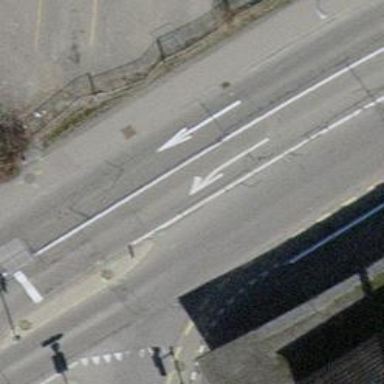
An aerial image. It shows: Road with traffic signals.